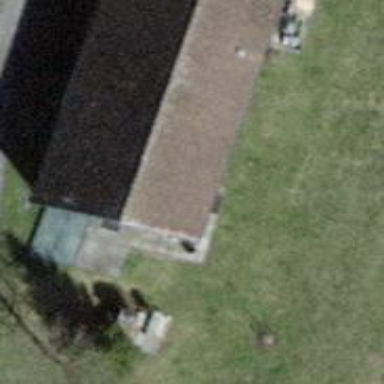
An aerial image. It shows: Farm auxiliary building.